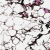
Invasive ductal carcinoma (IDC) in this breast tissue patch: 0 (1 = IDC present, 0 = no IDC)